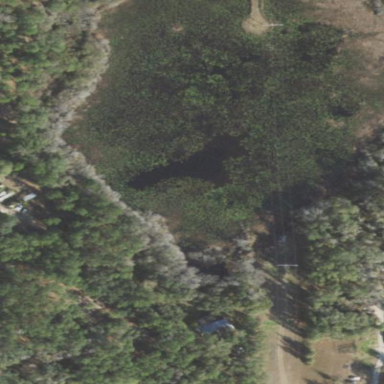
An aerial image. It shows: Marshy wetland area.